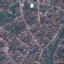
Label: Residential